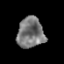
Tissue: prostate
Cell type: T cells
Senescence score: 0.329
Nuclear area (px): 802
Mean DAPI intensity: 120.729